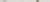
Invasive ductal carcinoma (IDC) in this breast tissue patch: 0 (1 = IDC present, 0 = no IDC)